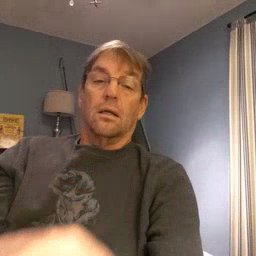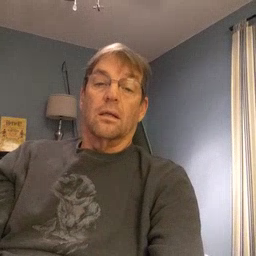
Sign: cut